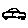
Label: car